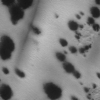
Label: not_dusty